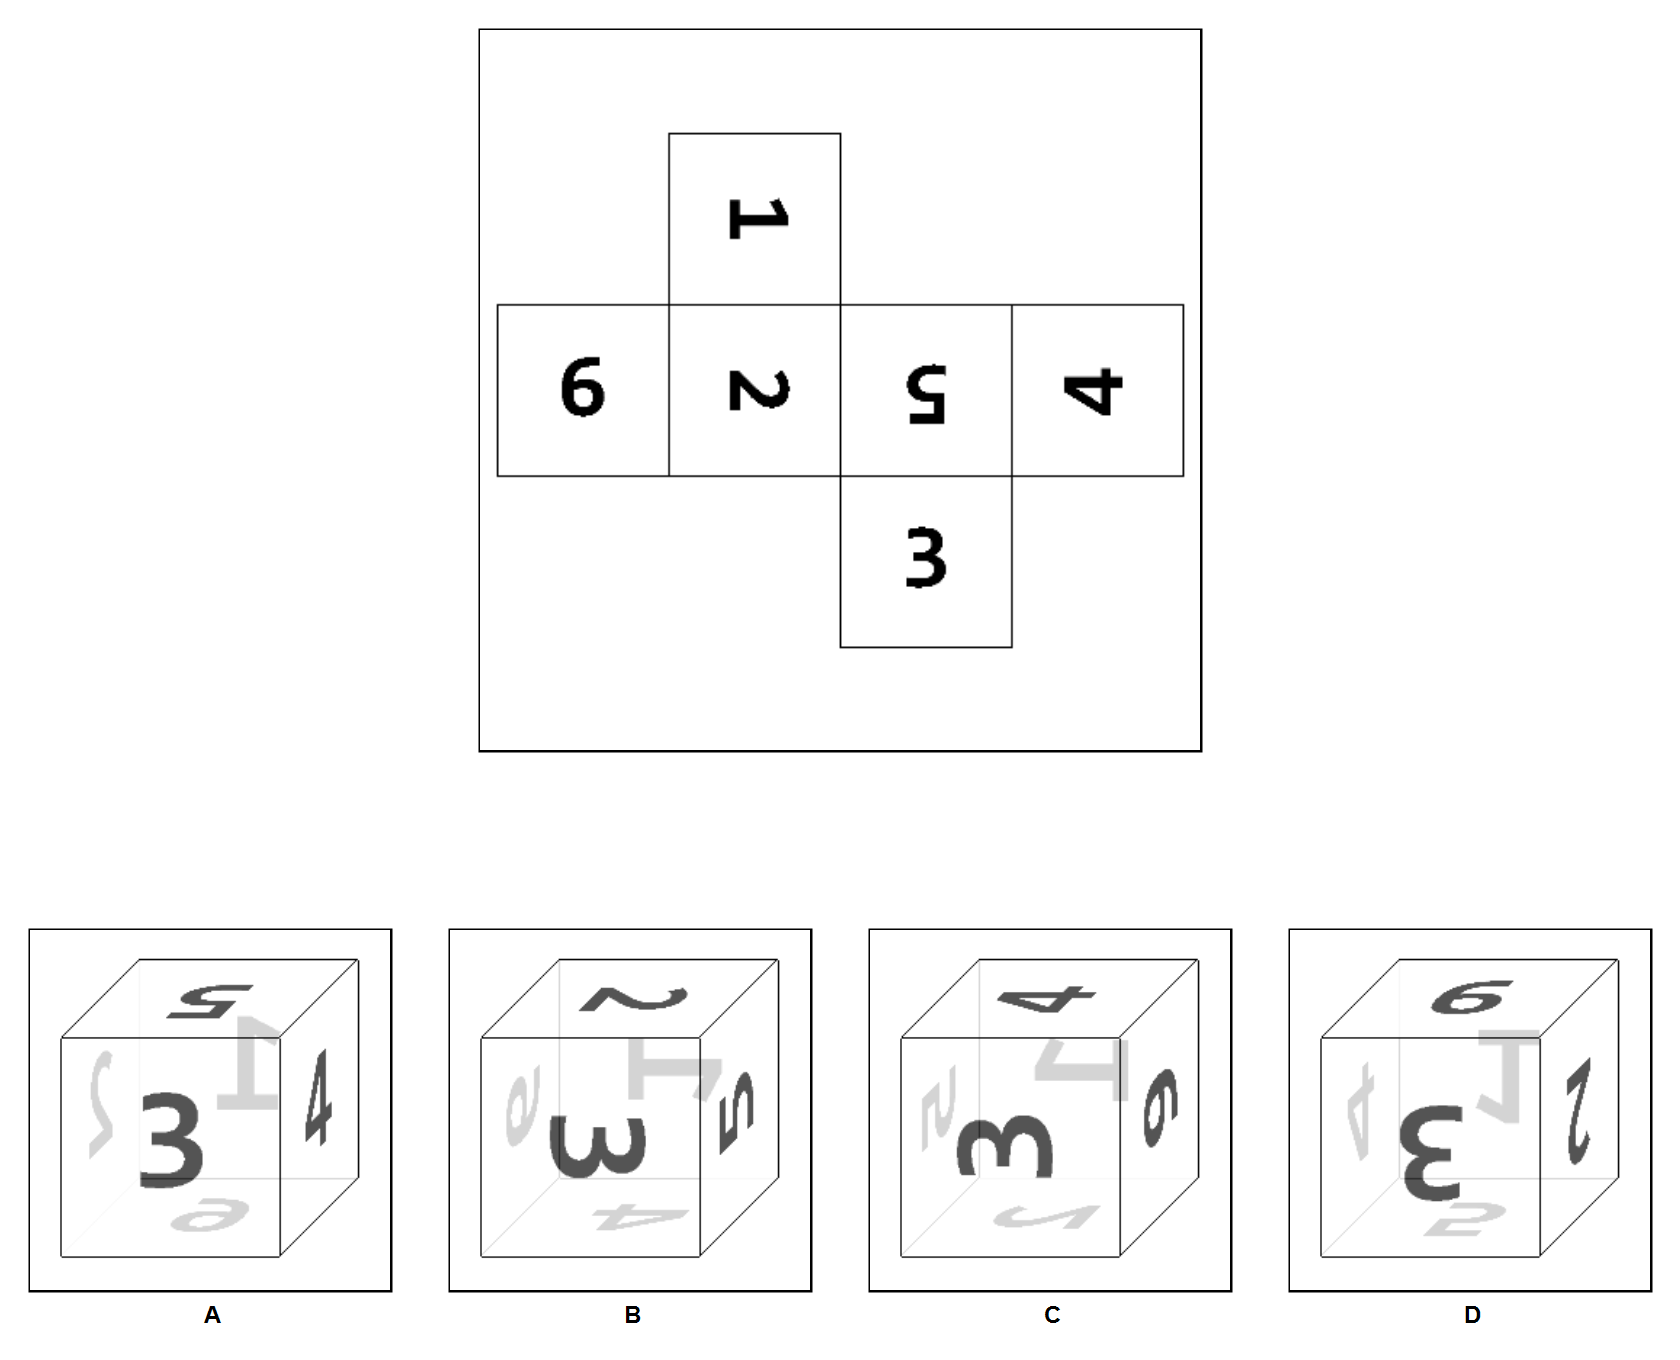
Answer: D